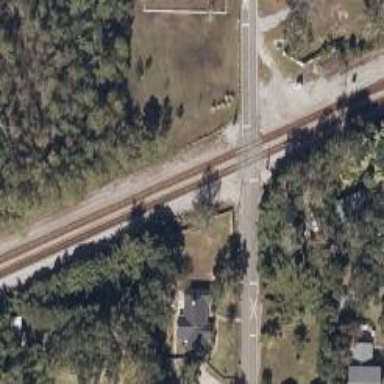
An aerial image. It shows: Level crossing with lights and saltire markings.